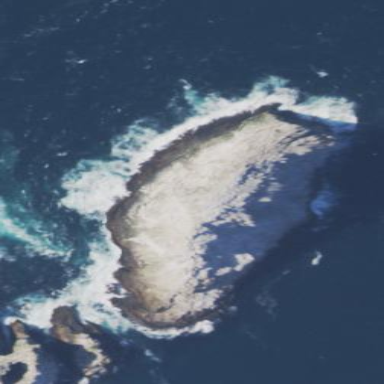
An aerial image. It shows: Islet along the natural coastline.